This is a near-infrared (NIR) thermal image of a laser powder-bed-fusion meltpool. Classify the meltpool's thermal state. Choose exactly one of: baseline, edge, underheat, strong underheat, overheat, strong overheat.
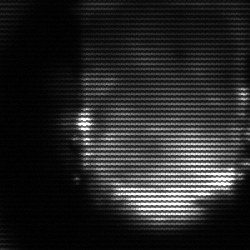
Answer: baseline